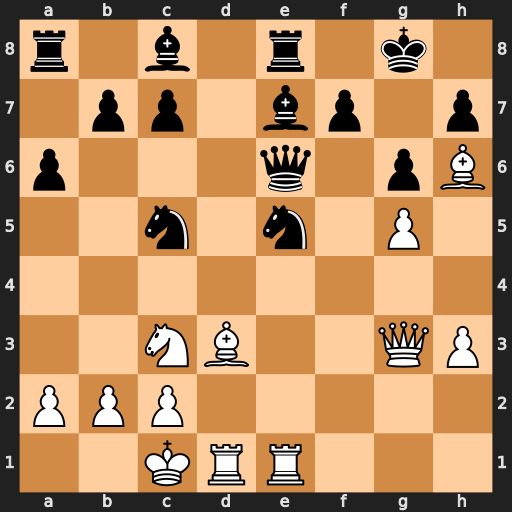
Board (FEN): r1b1r1k1/1pp1bp1p/p3q1pB/2n1n1P1/8/2NB2QP/PPP5/2KRR3
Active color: w
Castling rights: -
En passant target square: -
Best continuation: Rxe5 Bxg5+ Rxg5